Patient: sex F, age 33
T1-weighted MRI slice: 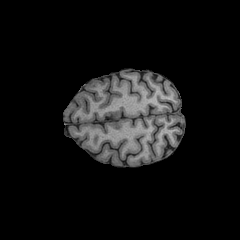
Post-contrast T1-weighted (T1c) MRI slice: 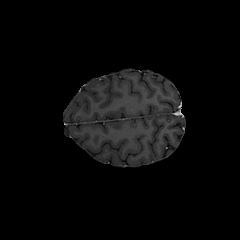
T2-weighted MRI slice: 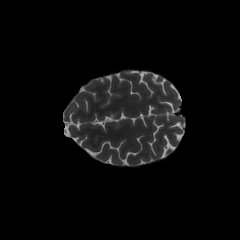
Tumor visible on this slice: no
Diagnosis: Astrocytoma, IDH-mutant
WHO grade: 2